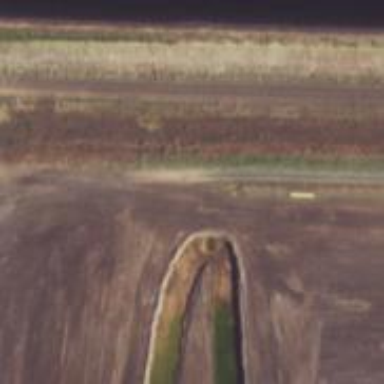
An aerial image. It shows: Culvert tunnel.